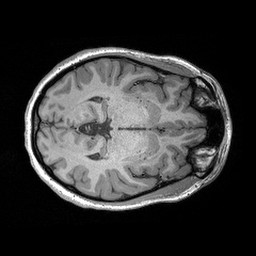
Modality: T1w
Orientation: axial
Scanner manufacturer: siemens
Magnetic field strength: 3 T
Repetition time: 2.3 s
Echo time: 0.00298 s